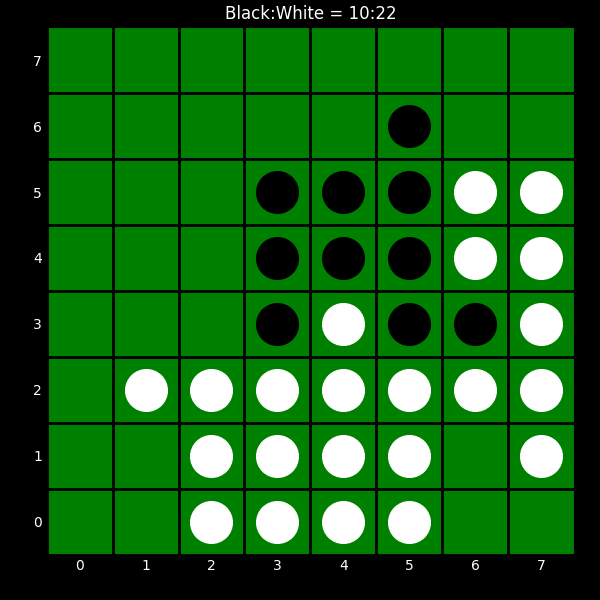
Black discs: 10
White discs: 22